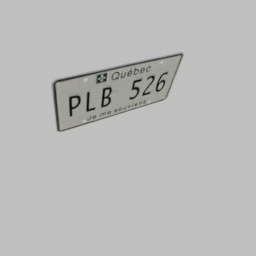
Label: mechanical